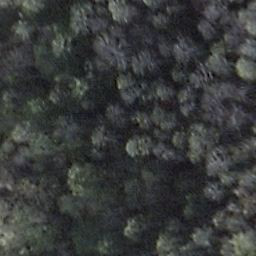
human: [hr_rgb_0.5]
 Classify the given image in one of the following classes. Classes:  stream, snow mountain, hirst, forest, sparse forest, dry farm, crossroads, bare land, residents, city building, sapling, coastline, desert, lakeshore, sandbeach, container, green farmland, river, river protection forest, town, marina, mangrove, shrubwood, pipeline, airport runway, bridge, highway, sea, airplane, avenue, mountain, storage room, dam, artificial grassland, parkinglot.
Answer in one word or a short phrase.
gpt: shrubwood